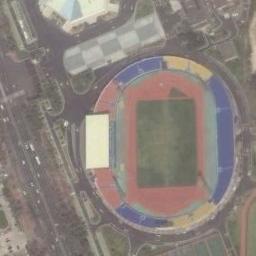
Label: stadium